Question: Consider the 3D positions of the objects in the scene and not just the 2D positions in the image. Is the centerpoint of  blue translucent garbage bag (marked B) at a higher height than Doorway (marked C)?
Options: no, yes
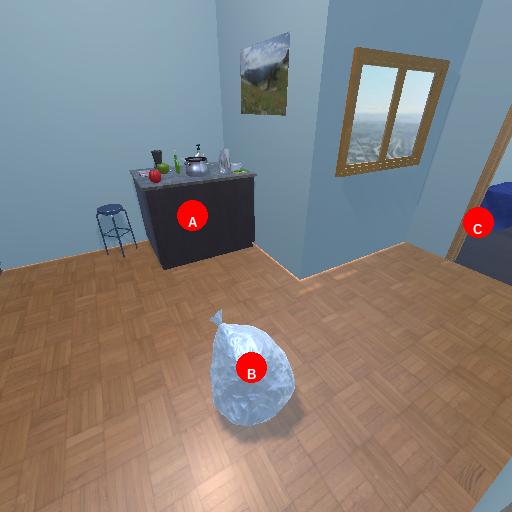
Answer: no